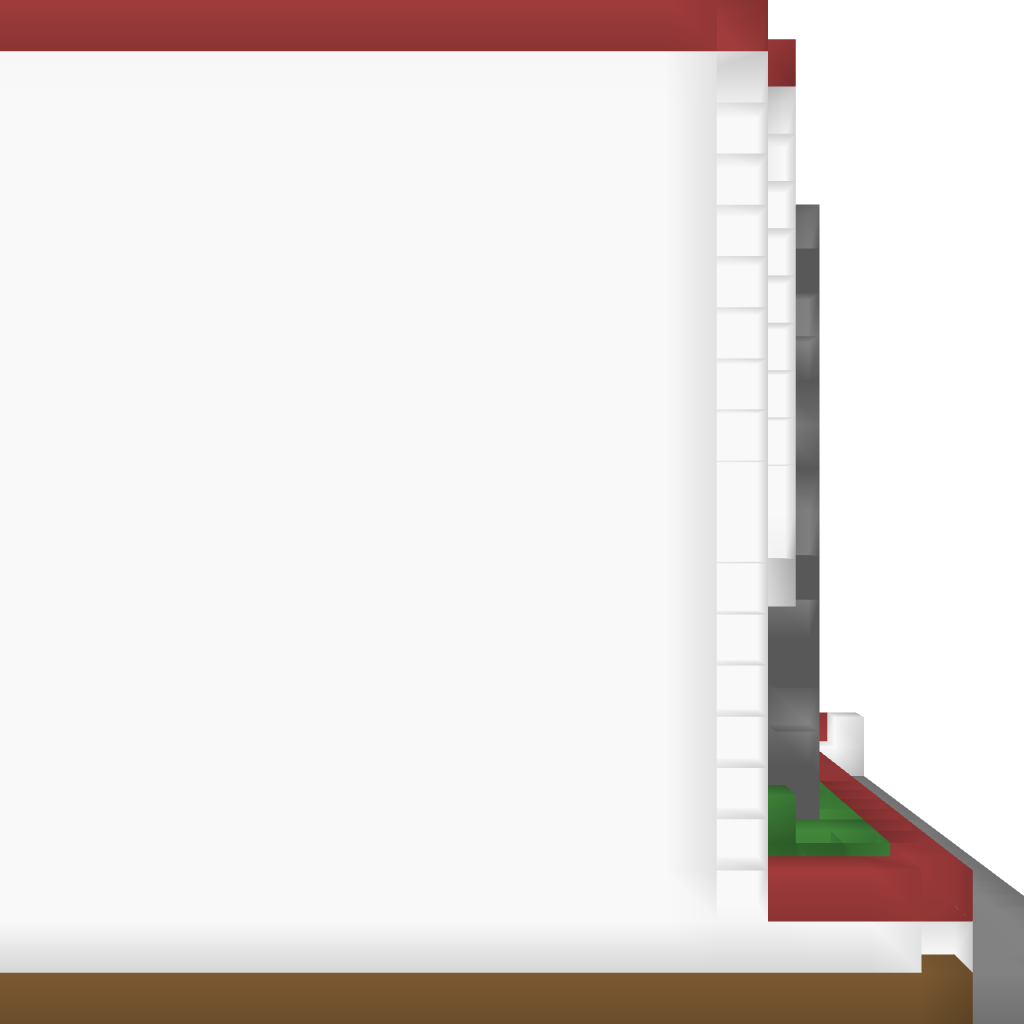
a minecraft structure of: A Modern Home bad low quality